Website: home-depot
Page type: billing-address
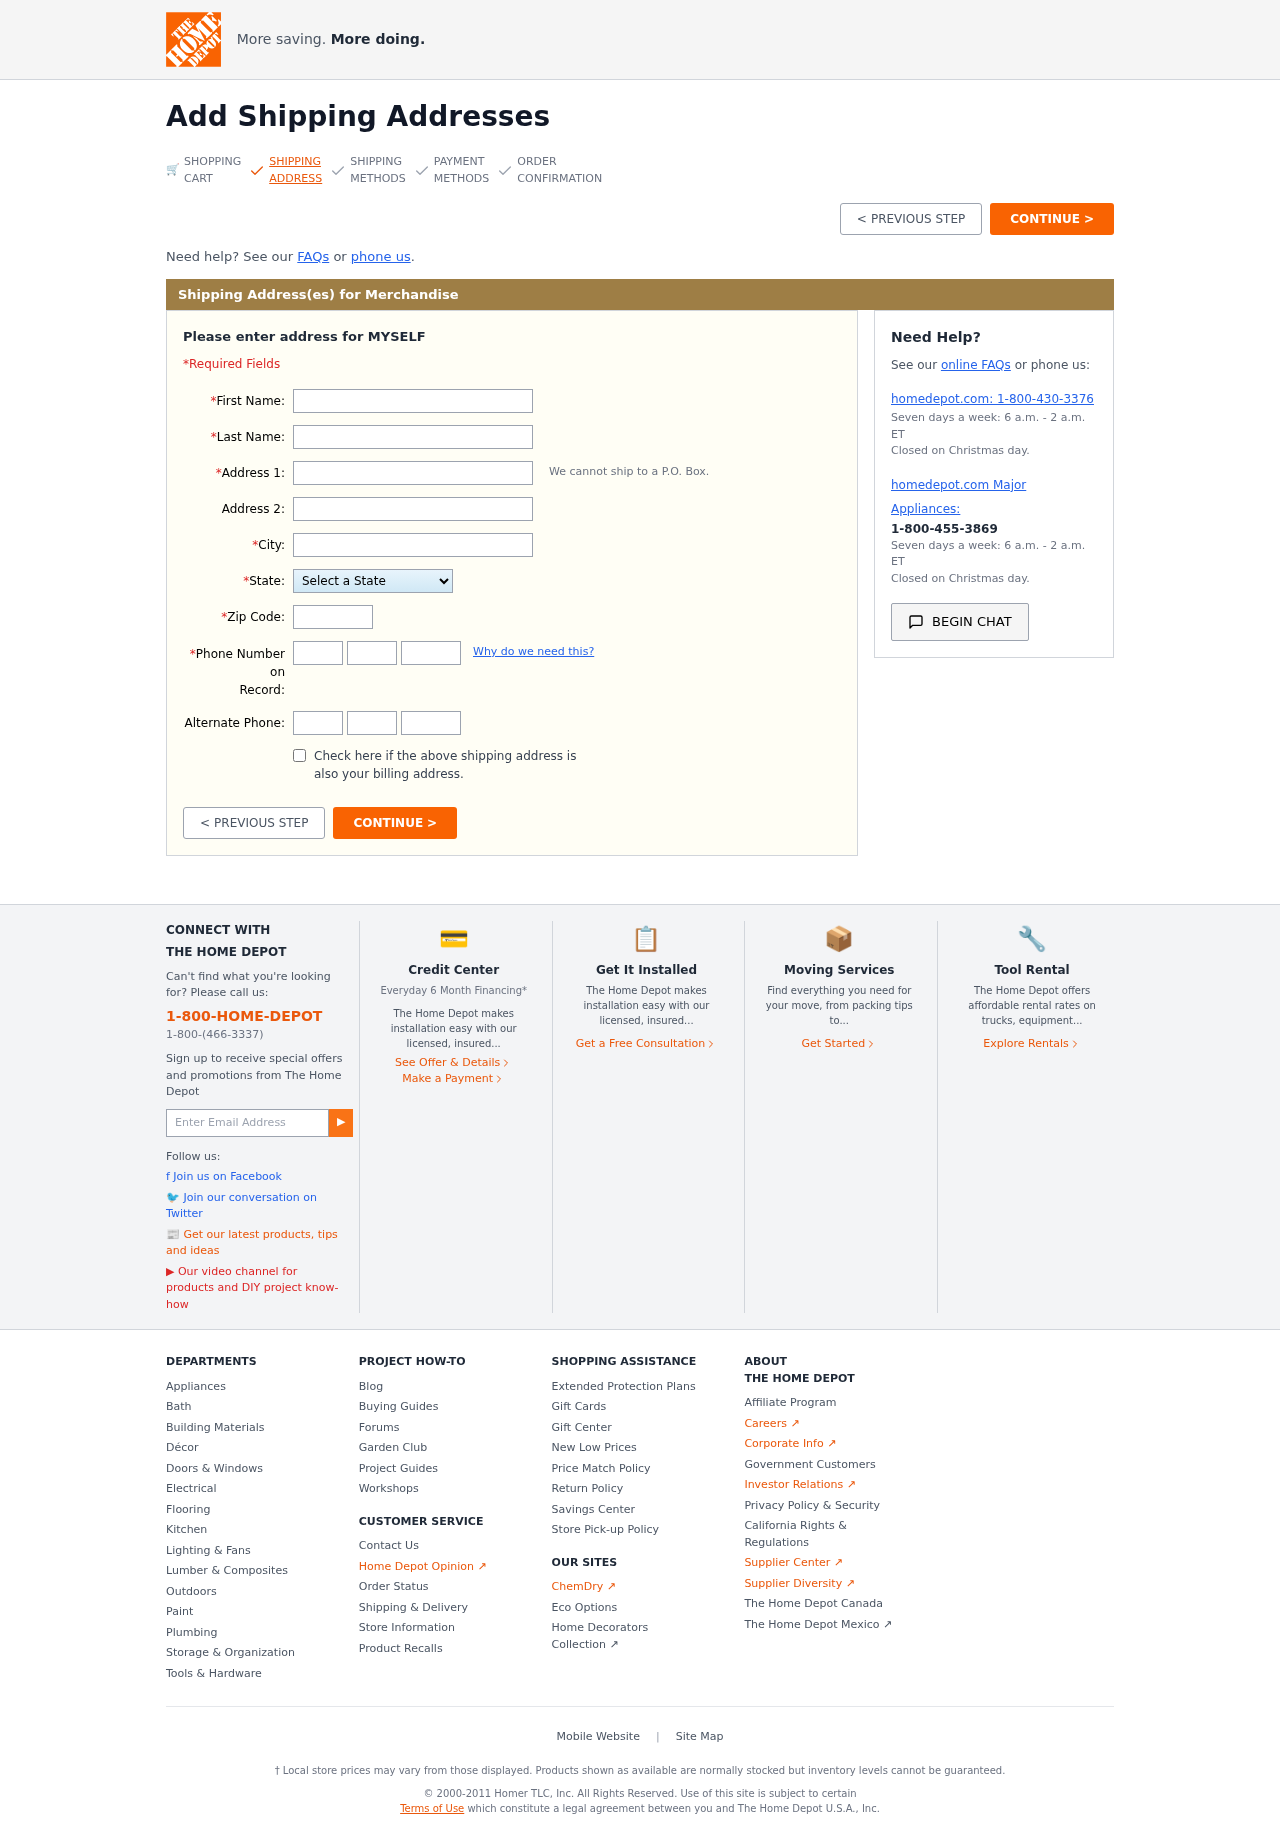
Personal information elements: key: PII_STATE
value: Idaho
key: PII_FIRSTNAME
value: Kelly
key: PII_LASTNAME
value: George
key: PII_STREET
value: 0775 Ruth Road Apt. 741
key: PII_STREET2
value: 55756 Garcia Hills Apt. 856
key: PII_CITY
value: Johnmouth
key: PII_POSTCODE
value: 85968
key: PII_PHONE_AREA
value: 830
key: PII_PHONE_PREFIX
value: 702
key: PII_PHONE_LINE
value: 8661